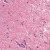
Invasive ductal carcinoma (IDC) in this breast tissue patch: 0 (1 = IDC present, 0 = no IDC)